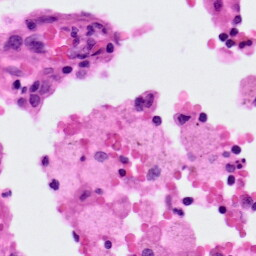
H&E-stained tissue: Lung